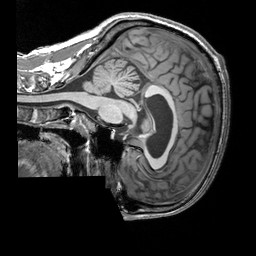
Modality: T1w
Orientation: sagittal
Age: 40
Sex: male
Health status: healthy
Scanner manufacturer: siemens
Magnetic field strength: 3 T
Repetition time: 2.3 s
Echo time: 0.00303 s